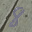
Label: 8